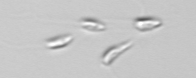
Label: Dinobryon